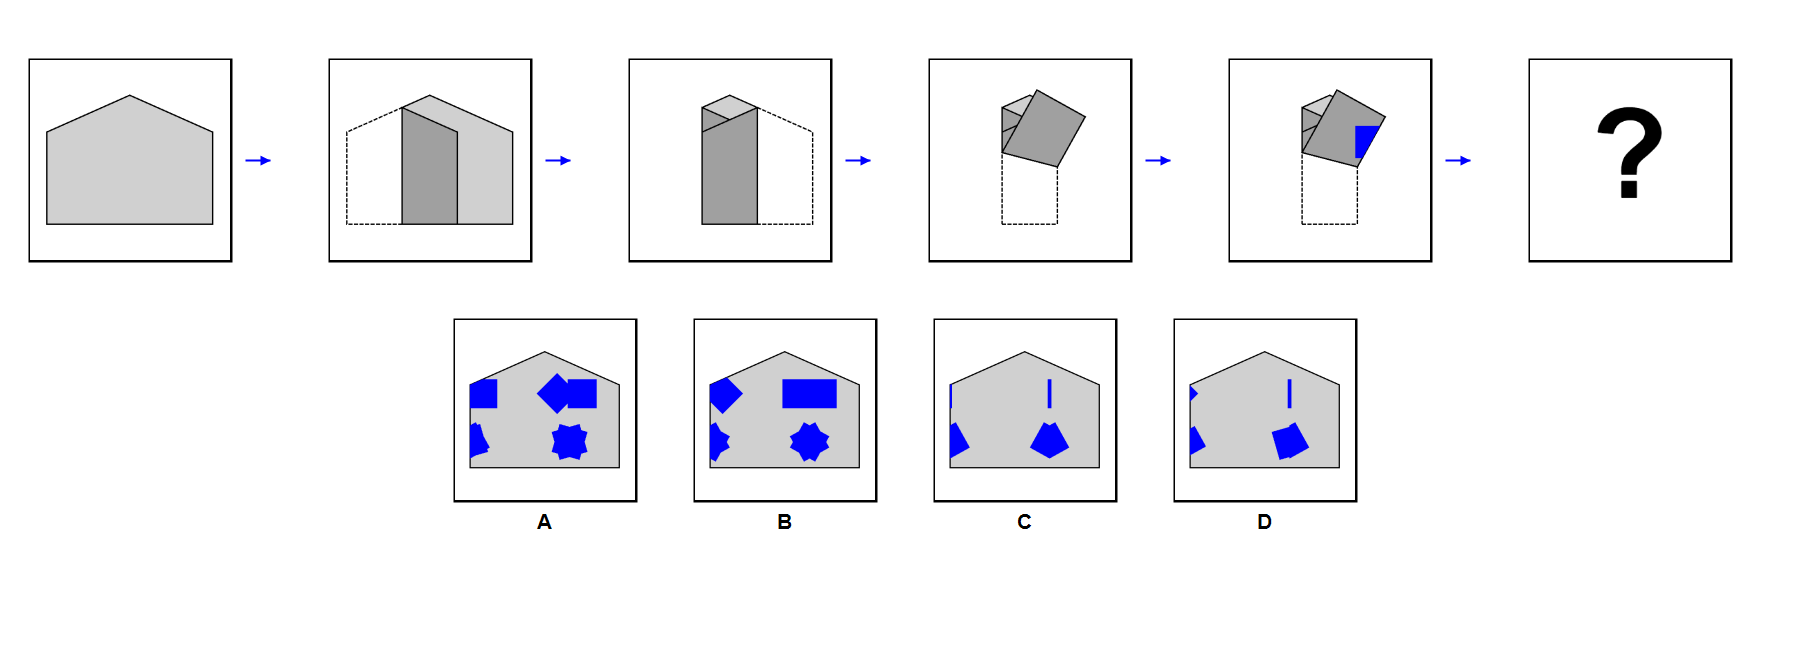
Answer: C